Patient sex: M
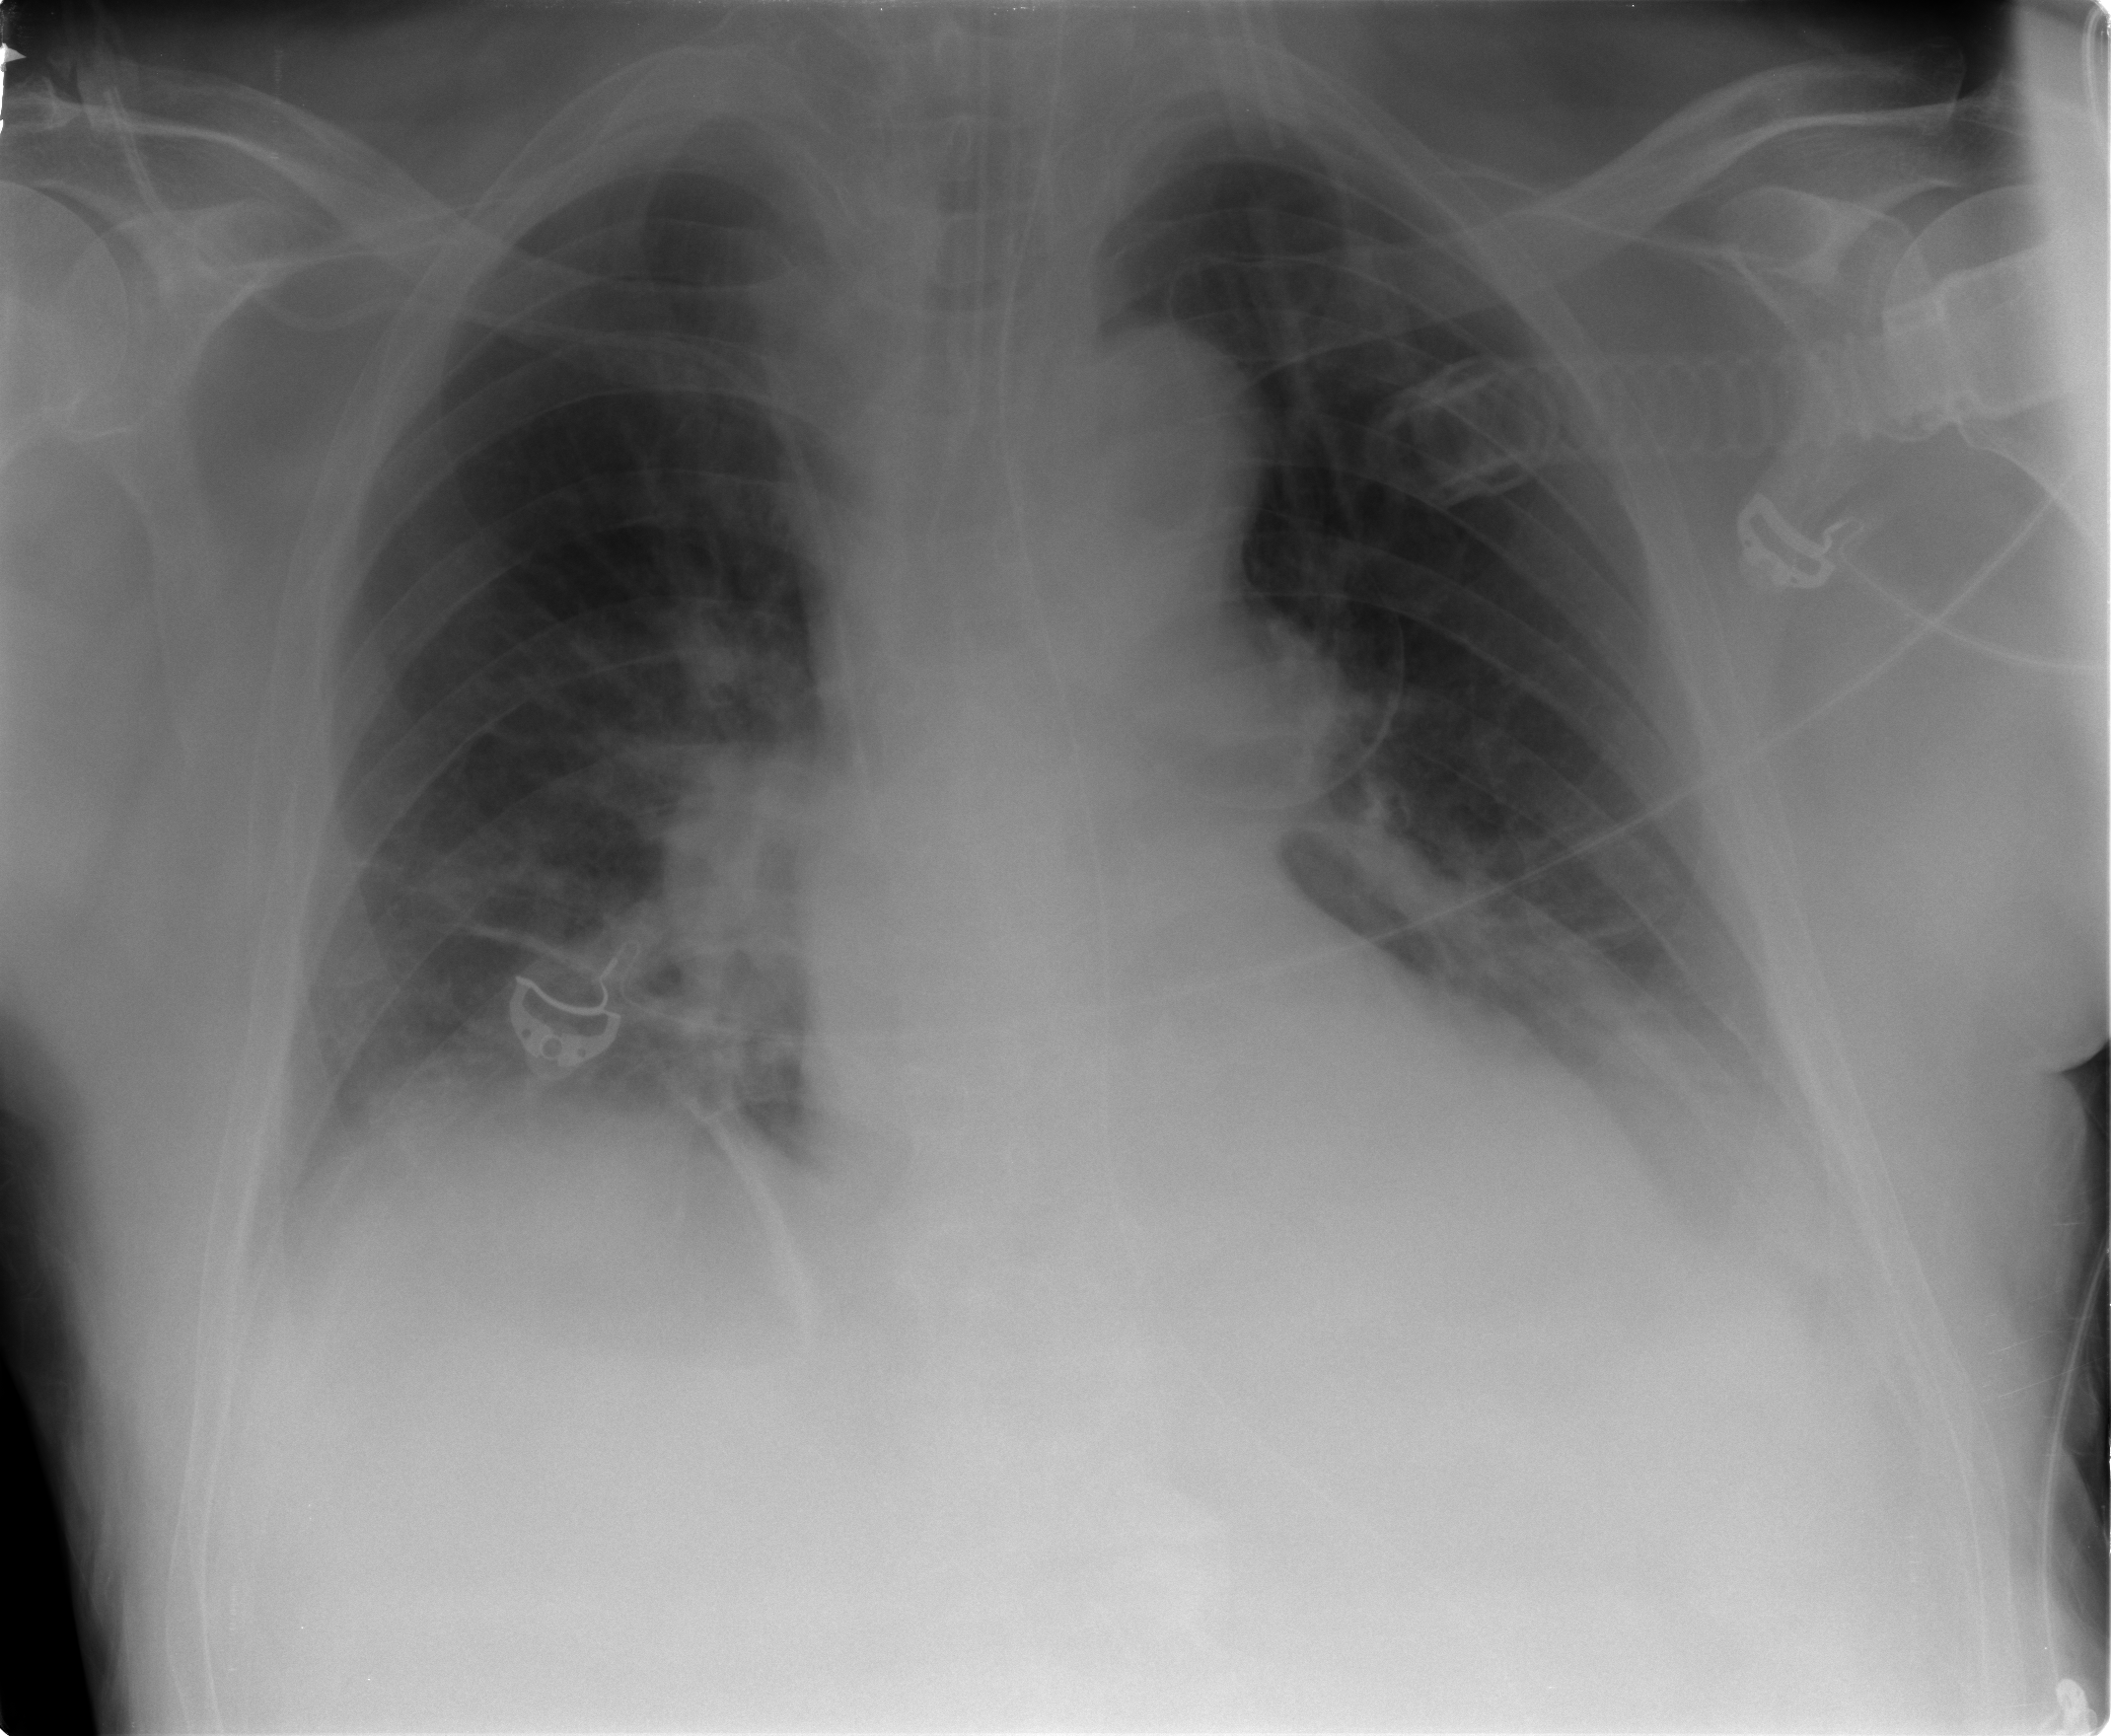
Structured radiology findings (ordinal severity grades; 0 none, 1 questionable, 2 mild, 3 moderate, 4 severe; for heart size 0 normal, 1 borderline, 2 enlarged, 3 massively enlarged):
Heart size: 0
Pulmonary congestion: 0
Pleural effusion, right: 1
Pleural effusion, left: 2
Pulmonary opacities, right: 0
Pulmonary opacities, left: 0
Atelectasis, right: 2
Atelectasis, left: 2